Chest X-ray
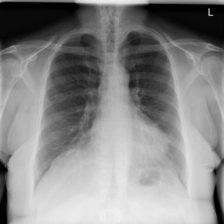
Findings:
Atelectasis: negative
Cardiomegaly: negative
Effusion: negative
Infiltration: negative
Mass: negative
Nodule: negative
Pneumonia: negative
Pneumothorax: negative
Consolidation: negative
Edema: negative
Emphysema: negative
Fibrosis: negative
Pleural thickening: negative
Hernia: negative